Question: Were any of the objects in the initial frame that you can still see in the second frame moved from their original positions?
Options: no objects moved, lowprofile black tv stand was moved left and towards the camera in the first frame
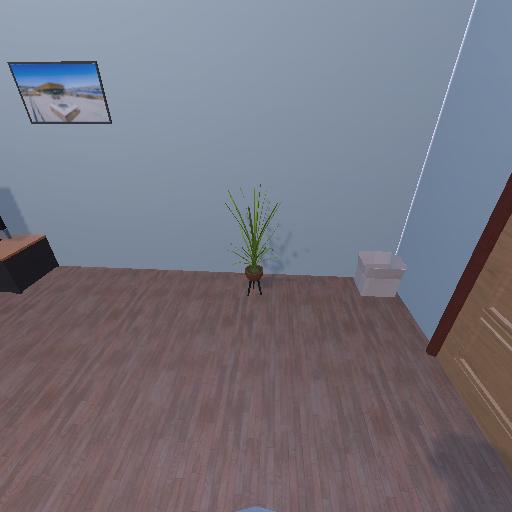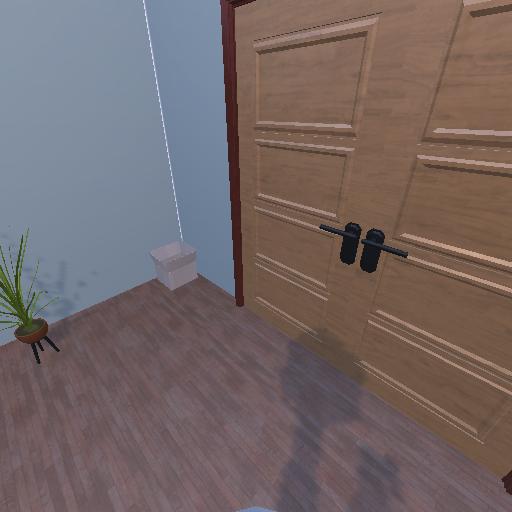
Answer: no objects moved